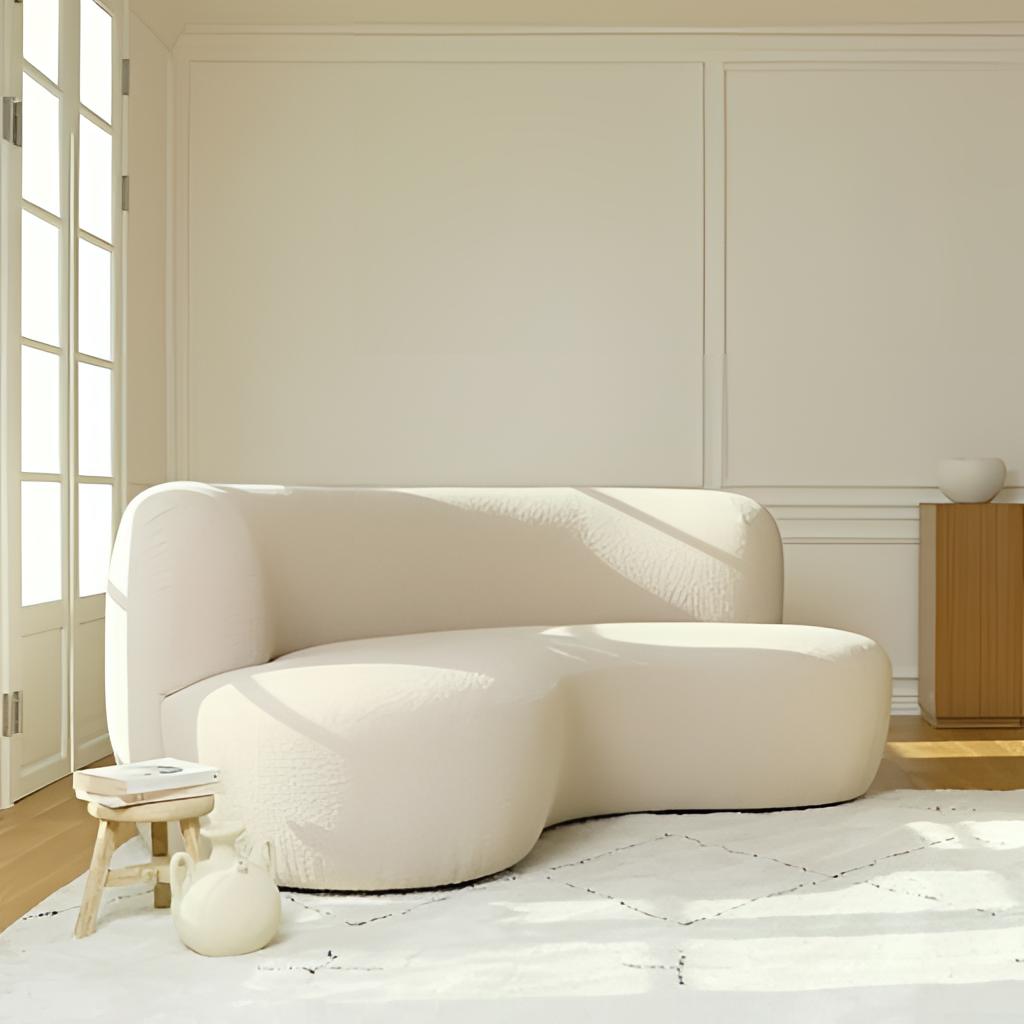
living room, fabric sofa, paint wallpaper, with solid pattern, minimalist, brown wood flooring, with plank pattern